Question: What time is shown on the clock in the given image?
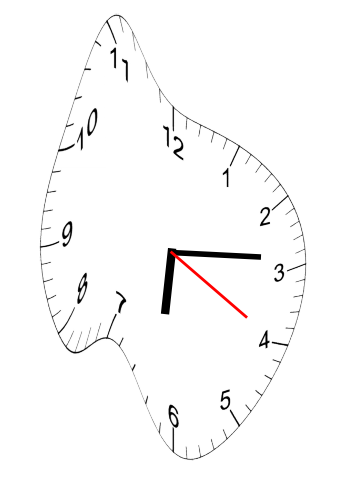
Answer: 06:14:20